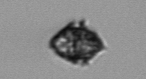
Label: Kryptoperidinium_triquetrum